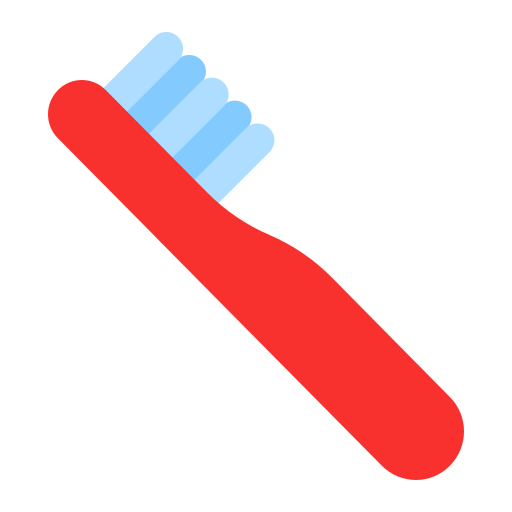
toothbrush flat